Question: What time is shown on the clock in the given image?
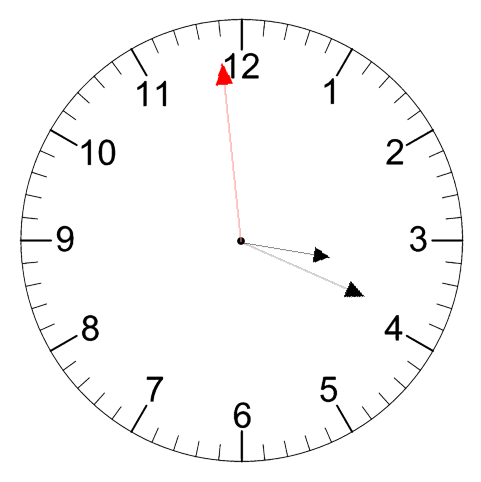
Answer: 03:18:59